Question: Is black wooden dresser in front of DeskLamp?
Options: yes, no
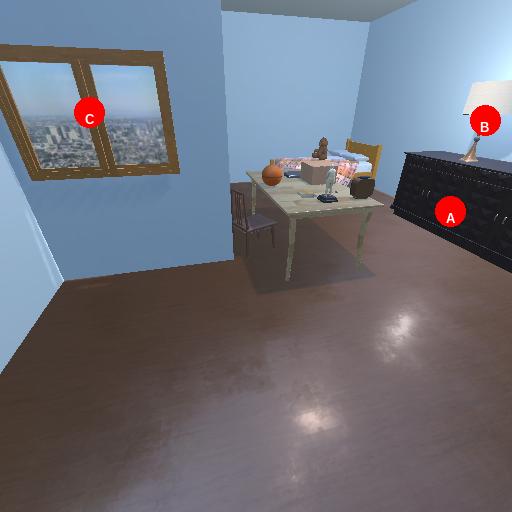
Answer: yes